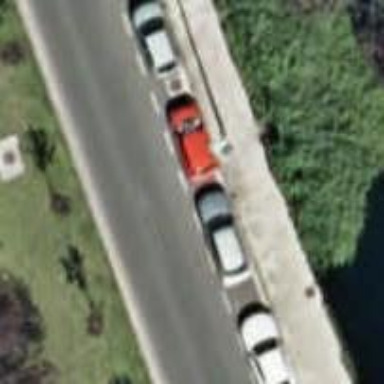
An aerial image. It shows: Parallel parking lane on residential road with asphalt surface.